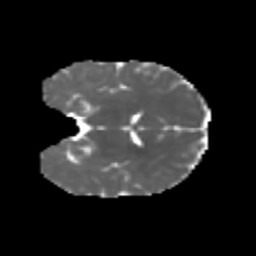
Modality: MD
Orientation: coronal
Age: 8
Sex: male
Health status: healthy